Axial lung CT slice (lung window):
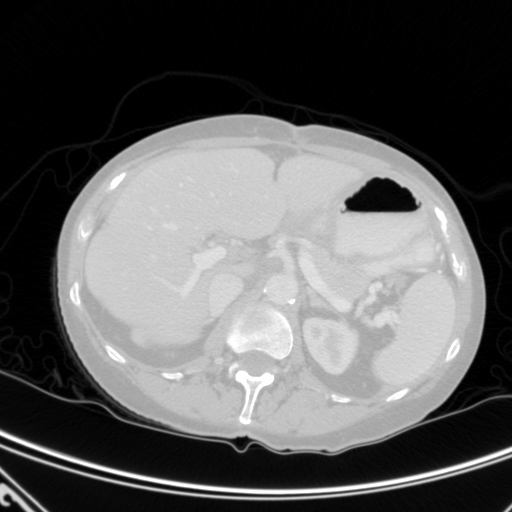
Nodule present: no